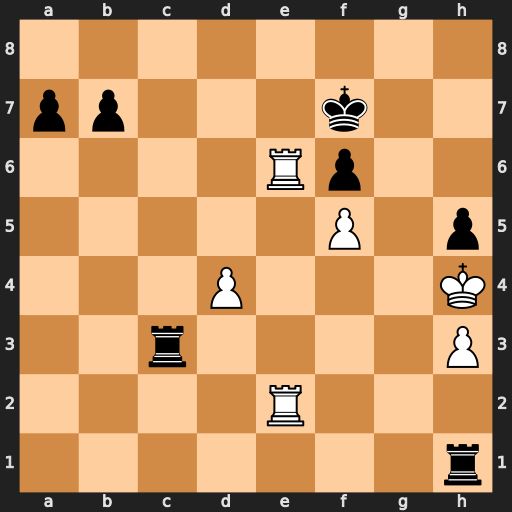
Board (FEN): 8/pp3k2/4Rp2/5P1p/3P3K/2r4P/4R3/7r
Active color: w
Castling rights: -
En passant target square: -
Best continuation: Re7+ Kg8 Re8+ Kg7 R2e7+ Kh6 Rh8#